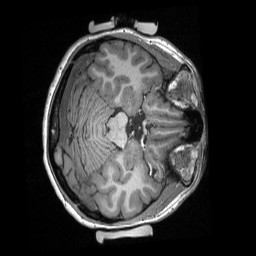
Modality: T1w
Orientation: axial
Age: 24
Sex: female
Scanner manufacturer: siemens
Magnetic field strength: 3 T
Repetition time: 2.3 s
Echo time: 0.00308 s